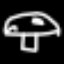
Label: mushroom